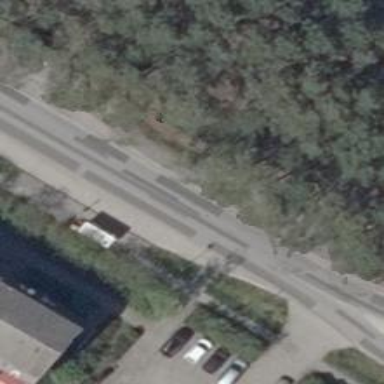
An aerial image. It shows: Tertiary road with asphalt surface. It has separate sidewalks on both sides.